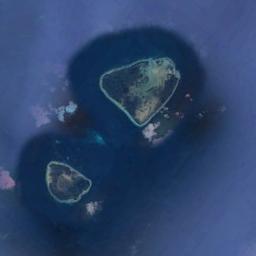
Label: island